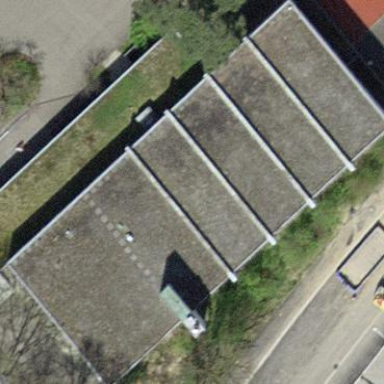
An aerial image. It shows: Sports centre building.